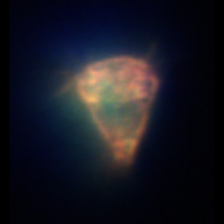
Taxon: Ciliates
Group: Other